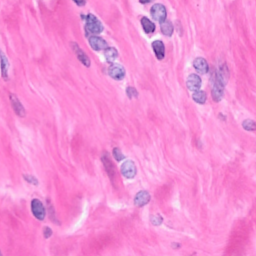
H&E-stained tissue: Breast